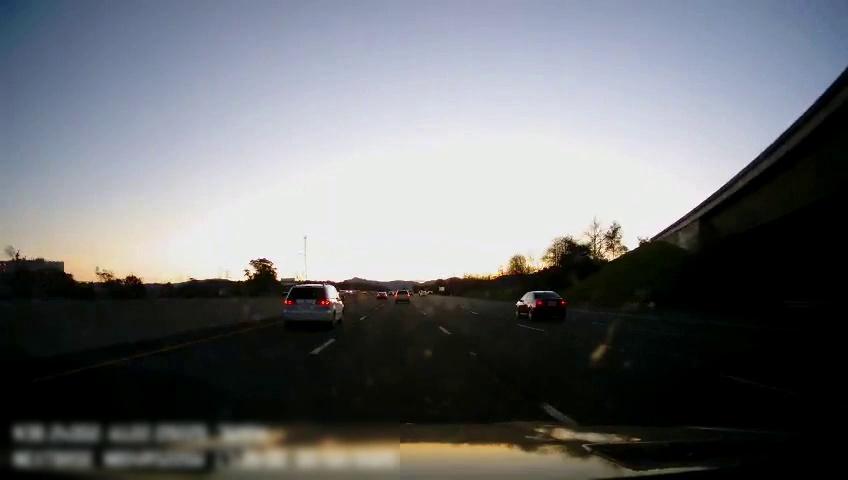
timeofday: Day
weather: Sunny
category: Drivable Space
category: Vehicles | Car
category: Vehicles | Car
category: Vehicles | SUV
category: Vehicles | SUV
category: Lanes | Current Lane
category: Lanes | Alternate Lane
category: Lanes | Alternate Lane
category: Lanes | Current Lane
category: Lanes | Alternate Lane
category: Lanes | Alternate Lane